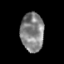
Tissue: skin
Cell type: Epithelial cells
Senescence score: 0.2428
Nuclear area (px): 878
Mean DAPI intensity: 131.638